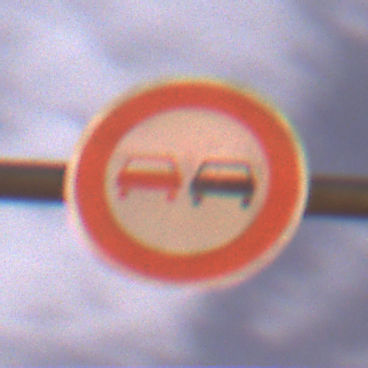
Verkehrszeichen: Ueberholverbot
Umgebung: Outdoor, Suburban
Tageszeit: Night
Wetter: PartlyCloudy
Licht: Artificial
Jahreszeit: NotSpecified
Kontrast: HighContrast